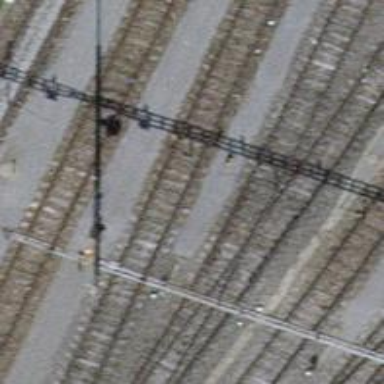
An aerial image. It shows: Railway yard with one track. The railway is electrified with contact line.